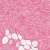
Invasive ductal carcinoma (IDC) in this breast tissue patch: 0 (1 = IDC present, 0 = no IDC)